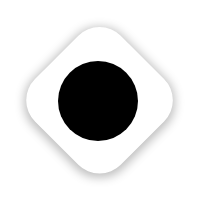
Cursor type: move
OS/theme: linux-google-cursor
Variant: black